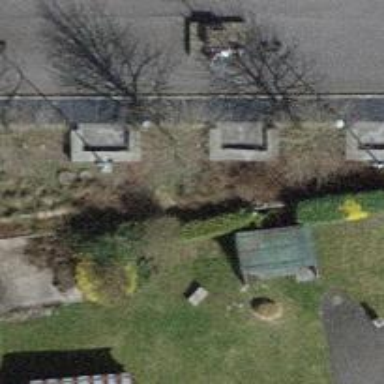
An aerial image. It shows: Bench for seating.